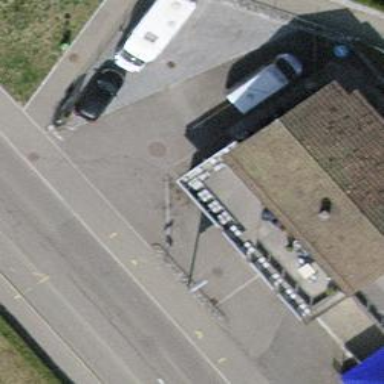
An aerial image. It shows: Fuel station.